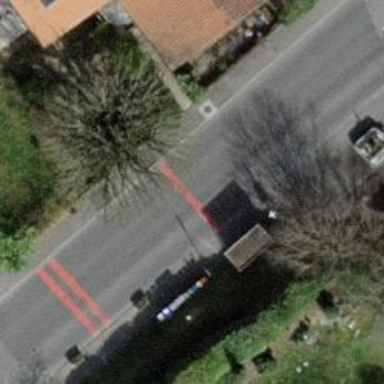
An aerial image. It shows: Asphalt sidewalk with platform for public transport. The platform has shelter.